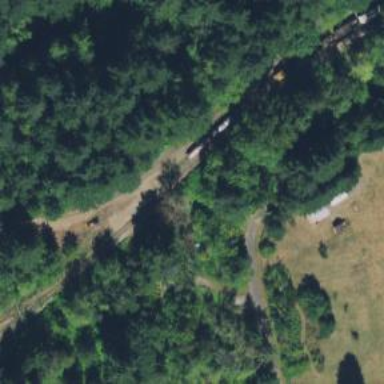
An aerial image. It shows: Preserved railway with rails.